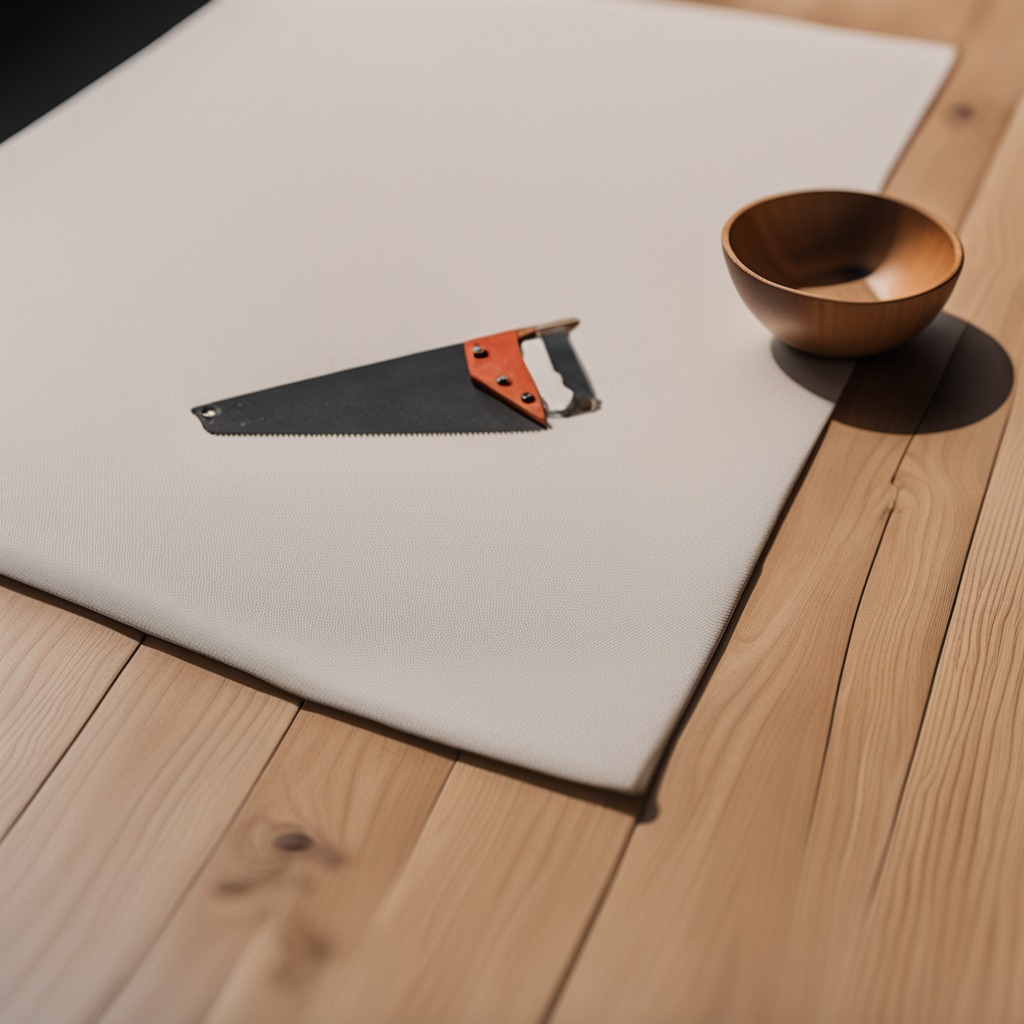
A metal saw is lying on a wooden table in an outdoor workshop during daytime bright natural light soft shadows worn but beneath the cloth.